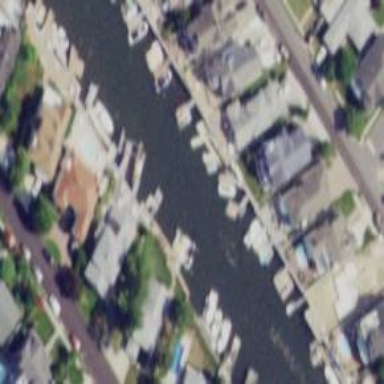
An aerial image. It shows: Dock by the waterway.